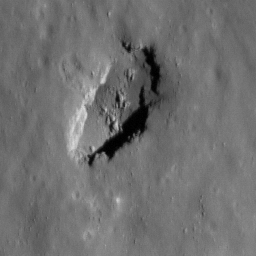
Pit: Stevinus 1
Host crater: Stevinus
Host type: impact_melt
Lunar coordinates: latitude -32.426, longitude 54.638